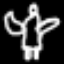
Label: angel